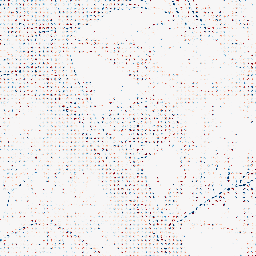
Category: edge_preserving
Decomposition family: median
Decomposition parameters: size: 3
Upsampling method: sinc_blackman
Upsampling parameters: scale: 8
kernel_size: 4
Upsampling scale: 8